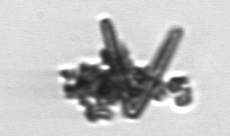
Label: Thalassionema